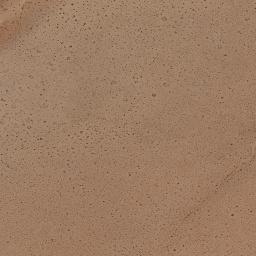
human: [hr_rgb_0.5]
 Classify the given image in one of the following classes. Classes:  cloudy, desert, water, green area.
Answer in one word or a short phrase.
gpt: desert